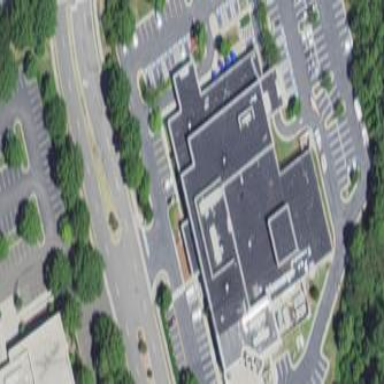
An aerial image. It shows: Healthcare facility identified as hospital.